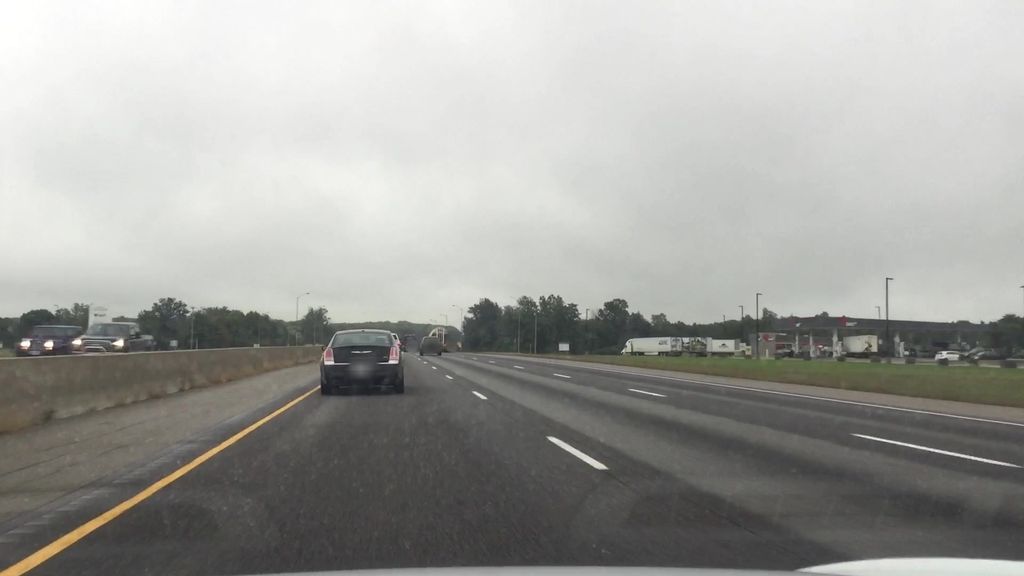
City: kitchener-waterloo